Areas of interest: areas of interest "People's Department Store (Chaoyang Road branch)"
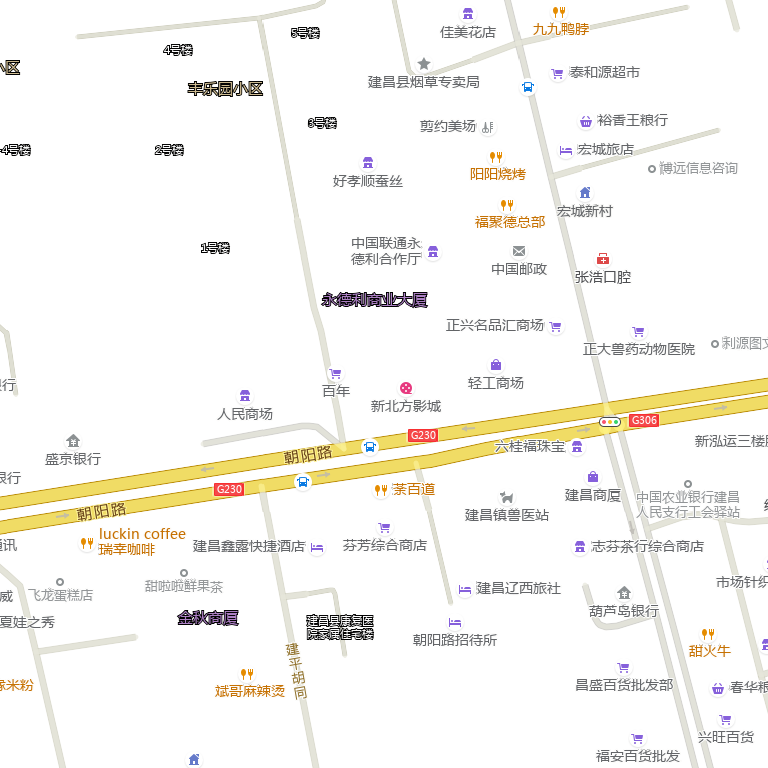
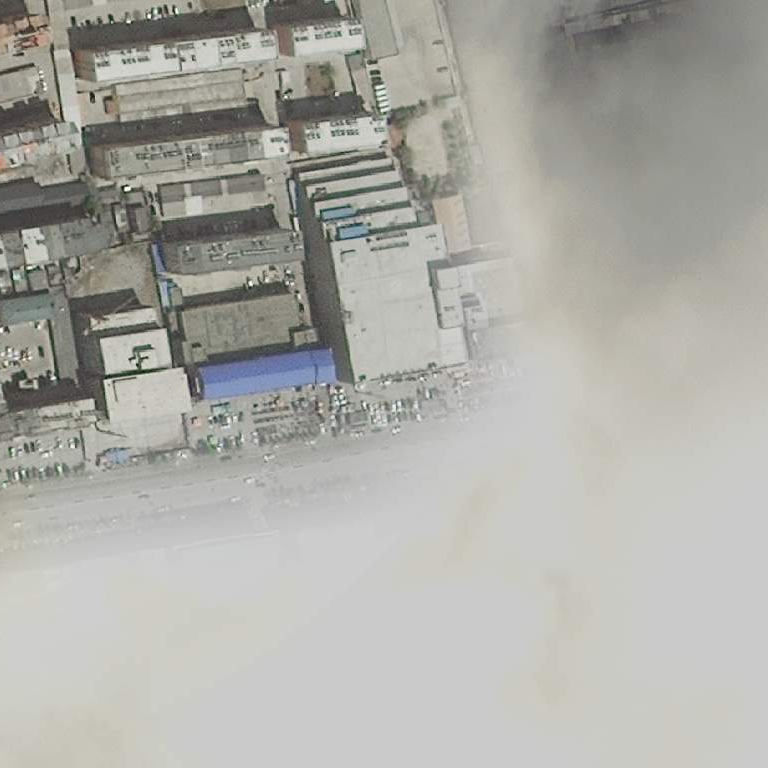